Question: I have taken two UITextFields & one label to get the result of the float value inserted in the textfields. This is the code which I have done.
Here issue starts when I initially takes textfields value in float, it is getting changed.
'''
- (IBAction)btnCalculateAmountSelected:(id)sender
{
NSLog(@"[_txtField1.text floatValue] is:--> %f ----- [_txtField2.text floatValue] is:--> %f",[_txtField1.text floatValue],[_txtField2.text floatValue]);
float result = [_txtField1.text floatValue] - [_txtField2.text floatValue];
NSLog(@"actual result is:--> %f",result);
float truncatedFloat = truncf(result * 100) / 100.0;
NSLog(@"truncatedFloat is:--> %f",truncatedFloat);
_lblResult.text = [NSString stringWithFormat:@"%f", truncatedFloat];
NSLog(@"_lblResult.text is:--> %@",_lblResult.text);
}
'''

'''
[_txtField1.text floatValue] is:--> <PHONE> ----- [_txtField2.text floatValue] is:--> <PHONE>
actual result is:--> 0.012329
truncatedFloat is:--> 0.010000
_lblResult.text is:--> 0.010000
'''
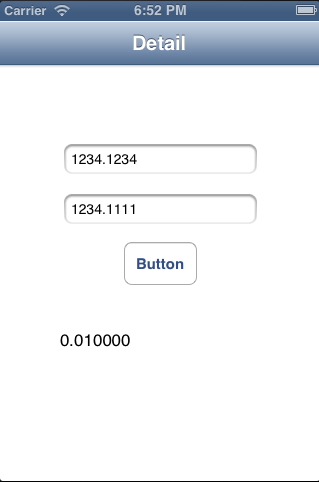
Answer: So two responses:
1) floats have limited precision - if you want more precision use doubles not floats.
2) If your issue is that you are dealing with currency, say dollars and cents, keep your values as cents, and when displayed cents are the amount modulo 100 and the dollars are cents/100 - you will never get odd values if you do this.